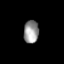
Tissue: skin
Cell type: T cells
Senescence score: 0.7204
Nuclear area (px): 337
Mean DAPI intensity: 149.576